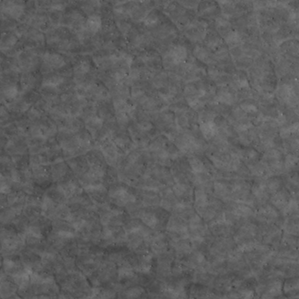
Label: non_frost